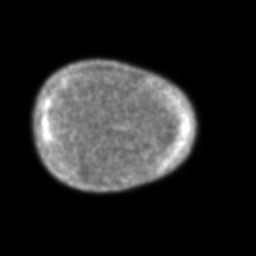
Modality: PET
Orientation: axial
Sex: female
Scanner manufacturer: ge